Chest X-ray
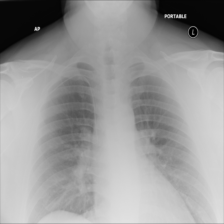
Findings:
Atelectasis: negative
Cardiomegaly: negative
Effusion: negative
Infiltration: negative
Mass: negative
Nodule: negative
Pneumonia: negative
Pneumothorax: negative
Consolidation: negative
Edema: negative
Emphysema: negative
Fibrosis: negative
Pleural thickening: negative
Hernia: negative